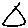
Label: triangle